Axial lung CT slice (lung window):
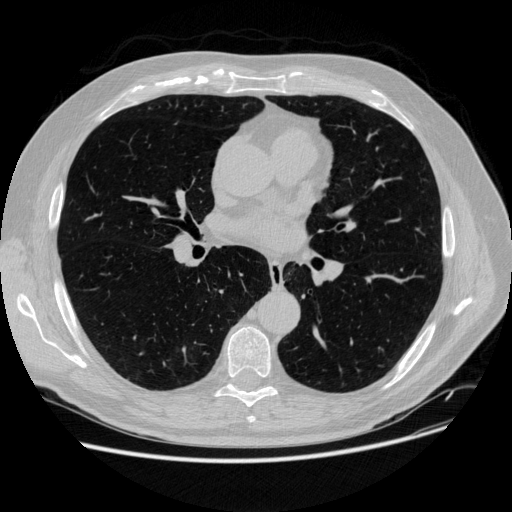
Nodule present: no